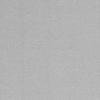
Label: dusty